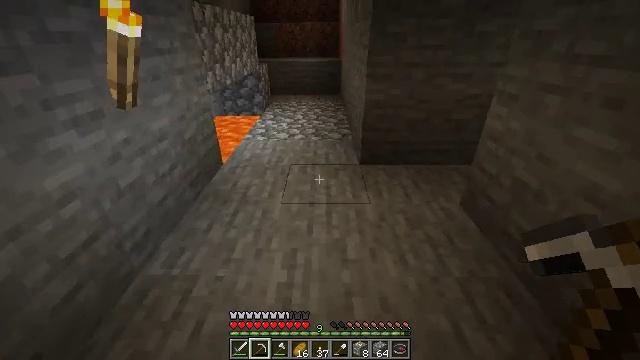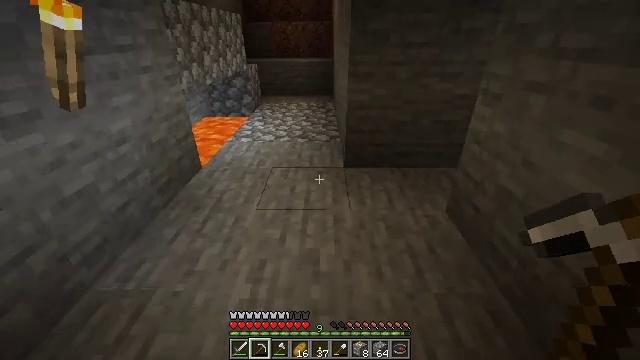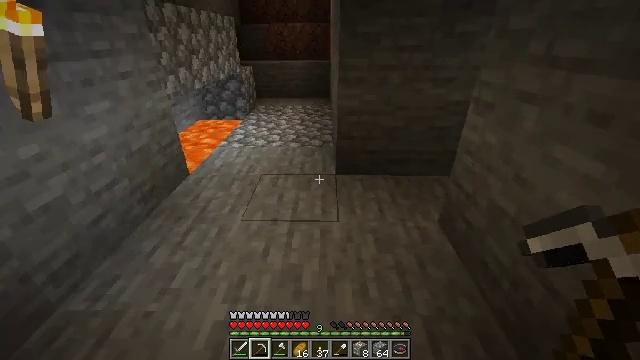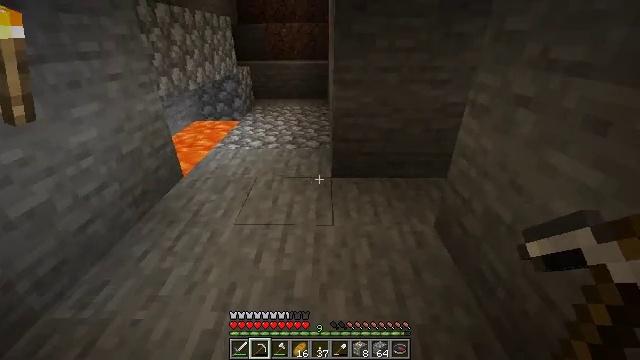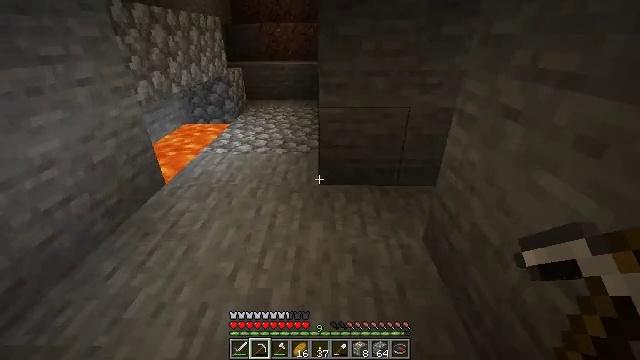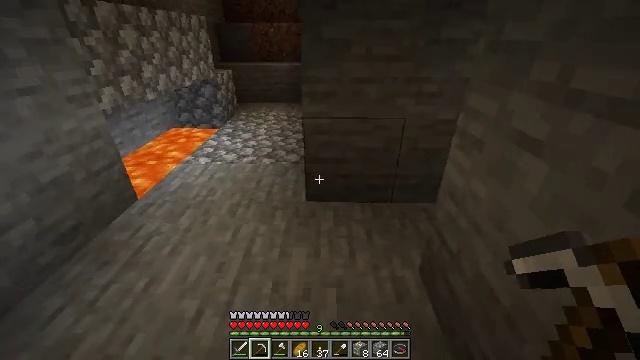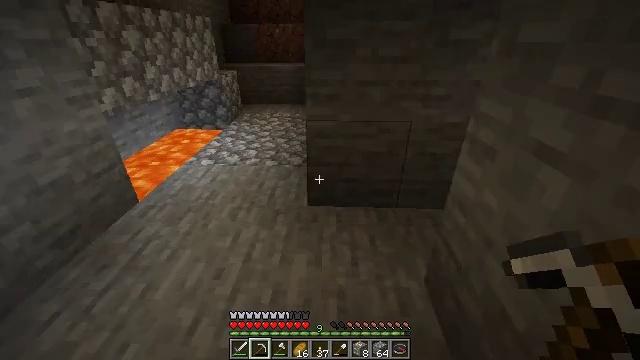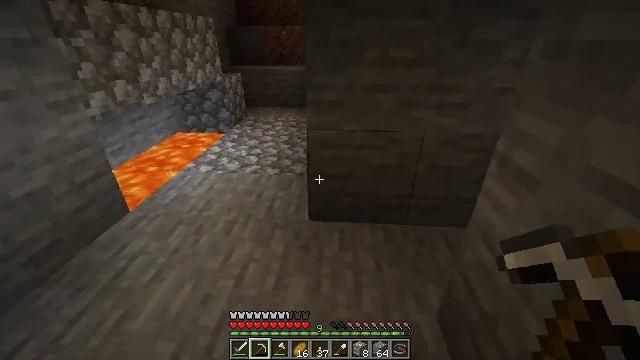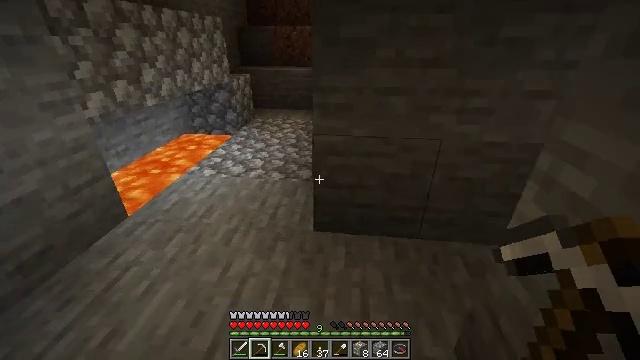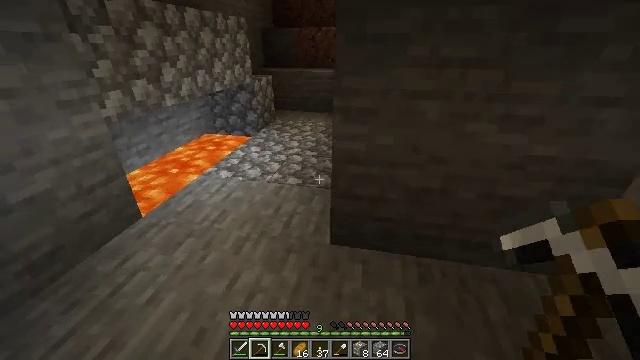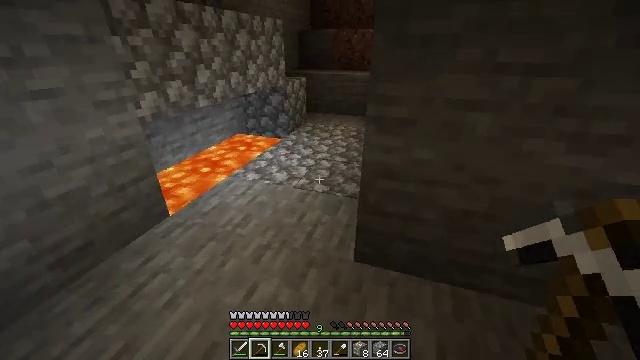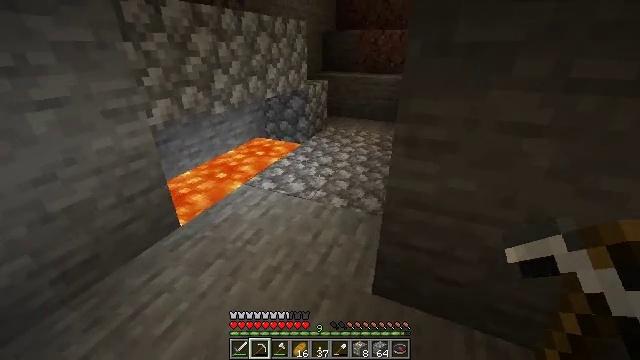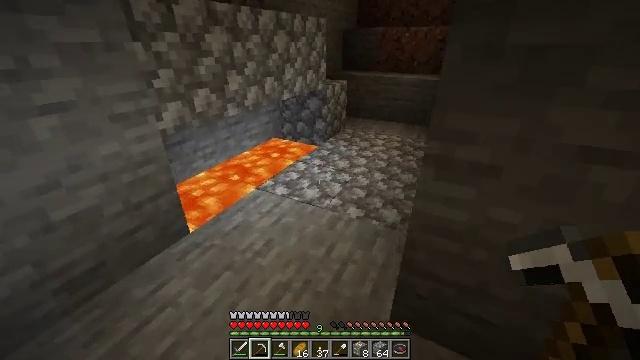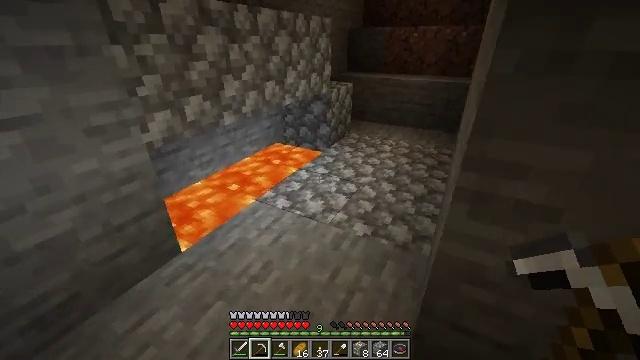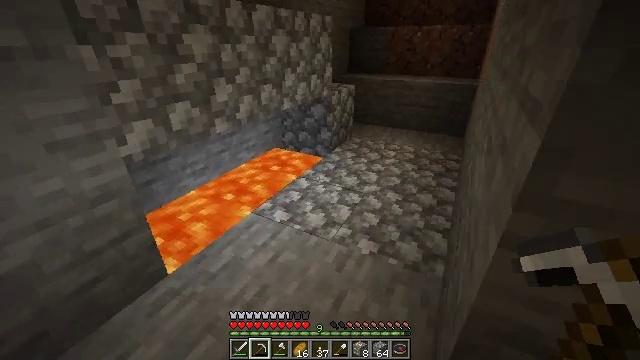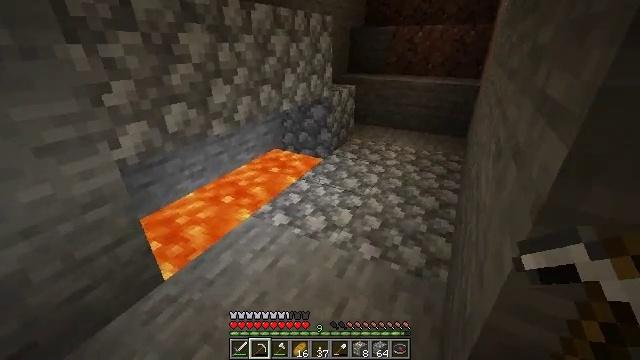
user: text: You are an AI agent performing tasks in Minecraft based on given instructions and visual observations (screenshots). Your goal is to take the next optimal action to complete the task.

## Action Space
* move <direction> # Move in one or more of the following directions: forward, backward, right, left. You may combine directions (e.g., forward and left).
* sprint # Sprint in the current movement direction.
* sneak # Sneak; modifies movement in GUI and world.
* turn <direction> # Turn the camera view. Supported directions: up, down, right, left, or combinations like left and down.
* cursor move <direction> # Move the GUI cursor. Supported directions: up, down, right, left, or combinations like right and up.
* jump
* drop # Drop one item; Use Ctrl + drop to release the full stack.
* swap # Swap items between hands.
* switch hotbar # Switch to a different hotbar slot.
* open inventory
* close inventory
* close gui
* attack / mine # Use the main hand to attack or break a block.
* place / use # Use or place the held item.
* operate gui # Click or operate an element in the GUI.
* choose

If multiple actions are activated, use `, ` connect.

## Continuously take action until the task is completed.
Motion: motion action
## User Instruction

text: Collect stone from the mine.
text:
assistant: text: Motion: move forward and move right
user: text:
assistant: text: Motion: move forward and move right
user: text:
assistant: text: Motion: move forward and move right
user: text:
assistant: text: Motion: move forward
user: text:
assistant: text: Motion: move forward
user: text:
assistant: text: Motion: move forward, turn left
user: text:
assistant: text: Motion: move forward, turn left
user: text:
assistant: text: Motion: move forward, turn left
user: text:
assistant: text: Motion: move forward, turn left
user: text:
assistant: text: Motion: move forward, turn left
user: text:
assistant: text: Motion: move forward, turn left
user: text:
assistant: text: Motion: move forward, turn left
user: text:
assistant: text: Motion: move forward
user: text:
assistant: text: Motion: move forward
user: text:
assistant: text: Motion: move forward
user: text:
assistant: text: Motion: move forward
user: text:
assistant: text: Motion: move forward
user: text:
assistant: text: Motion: move forward
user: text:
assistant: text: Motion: move forward
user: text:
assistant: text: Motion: move forward
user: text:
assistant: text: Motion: move forward
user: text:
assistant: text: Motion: move forward
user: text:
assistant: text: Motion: move forward and move right
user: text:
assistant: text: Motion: move forward and move right, turn left and down
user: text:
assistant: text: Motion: move forward and move right, turn left and down
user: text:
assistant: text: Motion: turn left
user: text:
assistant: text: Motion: turn left and down
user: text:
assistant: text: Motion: turn left
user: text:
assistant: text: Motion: turn left
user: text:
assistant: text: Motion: turn left and up